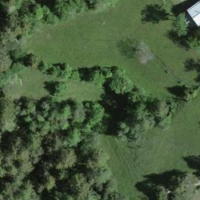
EUNIS habitat code: 24
Species observed at this site:
Dendrocopos major